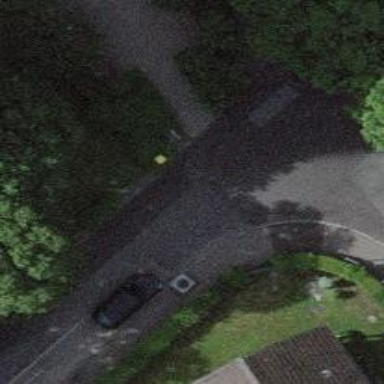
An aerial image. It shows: Post box.